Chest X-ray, AP view. Patient: 61 years old, sex M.
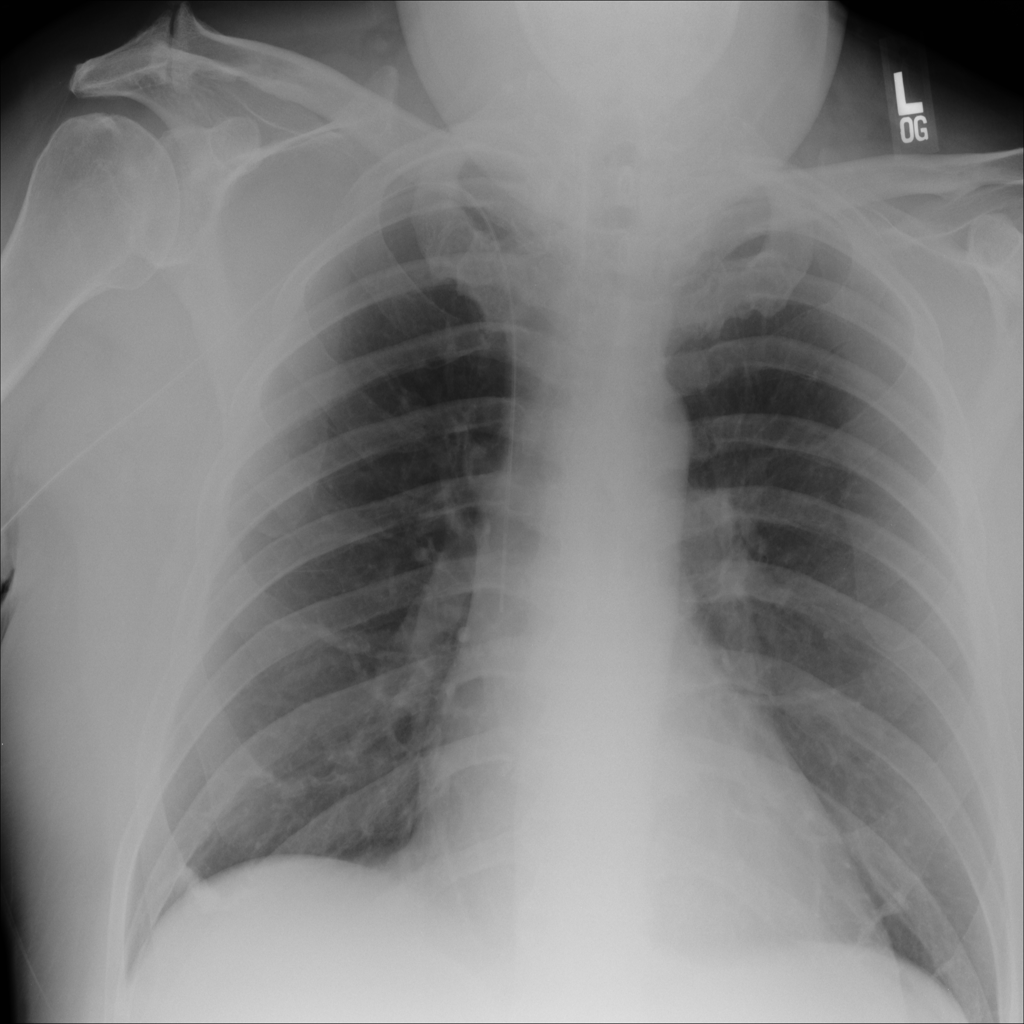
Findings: No Finding